Interaction volume radius: 5 \u00c5
Interaction volume height: 50 \u00c5
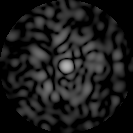
Disorder parameter: 0.8535